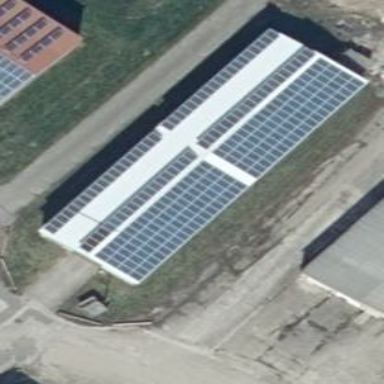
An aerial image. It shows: Small solar photovoltaic panel used as generator to produce electricity.